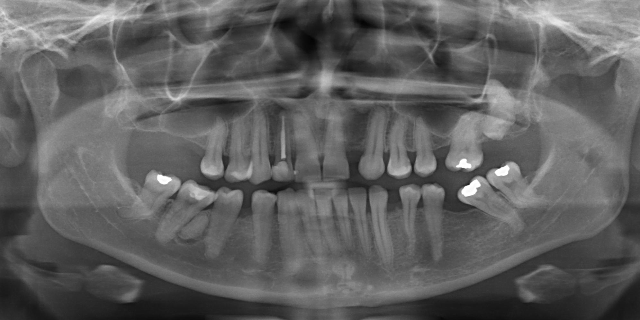
adult